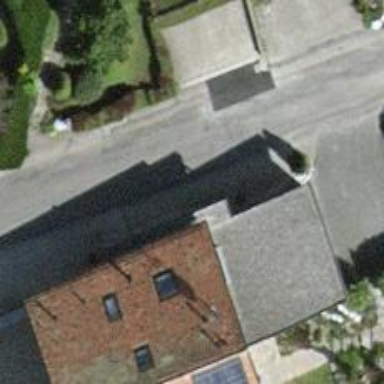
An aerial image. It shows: Garage.